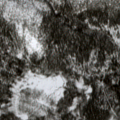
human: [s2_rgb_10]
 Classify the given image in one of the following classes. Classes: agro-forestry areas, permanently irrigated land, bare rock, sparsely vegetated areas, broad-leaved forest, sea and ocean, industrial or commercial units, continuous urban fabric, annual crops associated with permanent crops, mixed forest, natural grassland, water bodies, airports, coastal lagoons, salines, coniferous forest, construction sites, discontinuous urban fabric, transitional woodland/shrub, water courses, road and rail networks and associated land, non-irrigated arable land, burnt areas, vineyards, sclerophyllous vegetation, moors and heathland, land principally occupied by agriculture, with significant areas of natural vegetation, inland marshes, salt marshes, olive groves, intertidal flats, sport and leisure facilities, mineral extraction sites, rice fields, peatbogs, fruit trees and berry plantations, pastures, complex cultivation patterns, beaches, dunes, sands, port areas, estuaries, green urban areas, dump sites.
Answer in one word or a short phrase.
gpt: coniferous forest